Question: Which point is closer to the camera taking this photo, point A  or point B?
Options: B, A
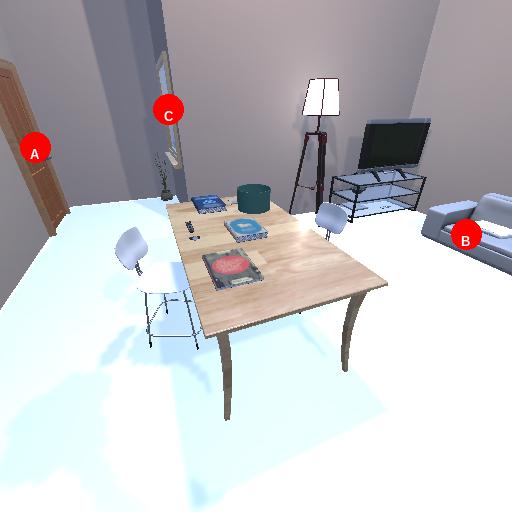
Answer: B